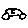
Label: car